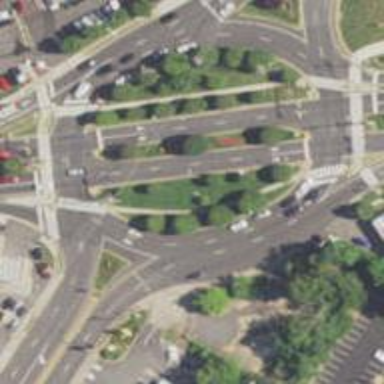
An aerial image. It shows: Footway that serves as traffic island.